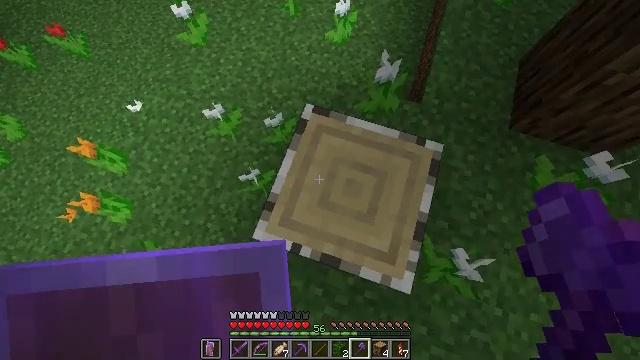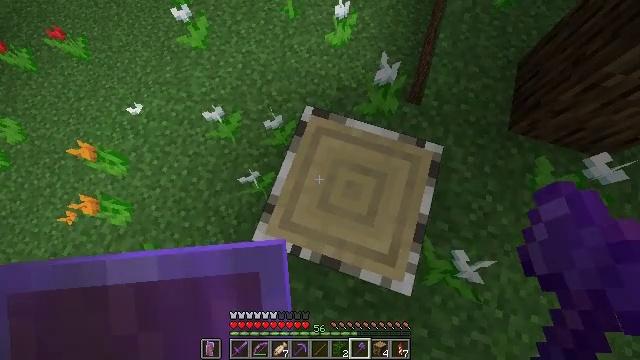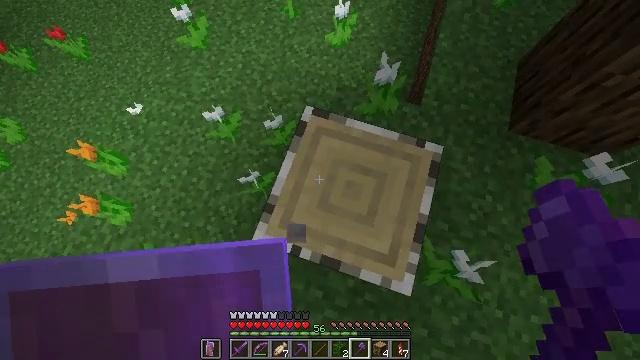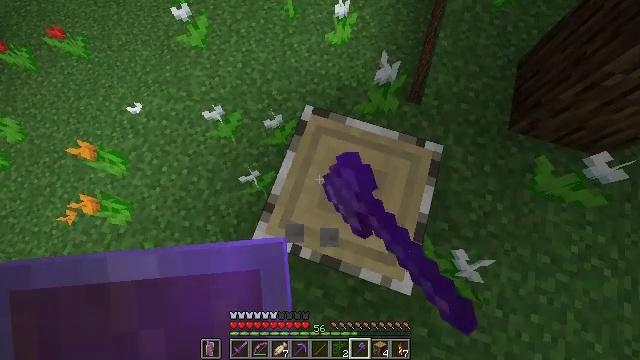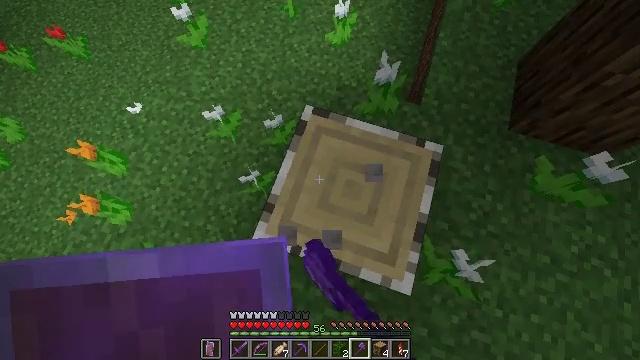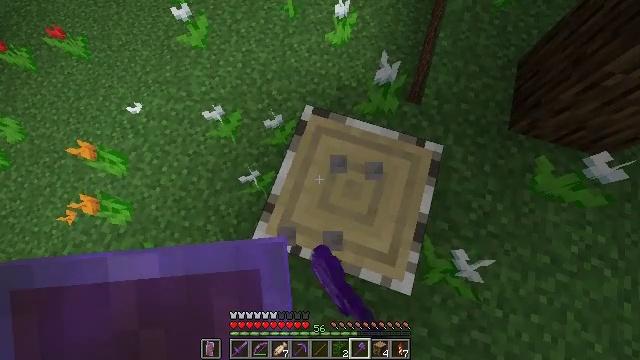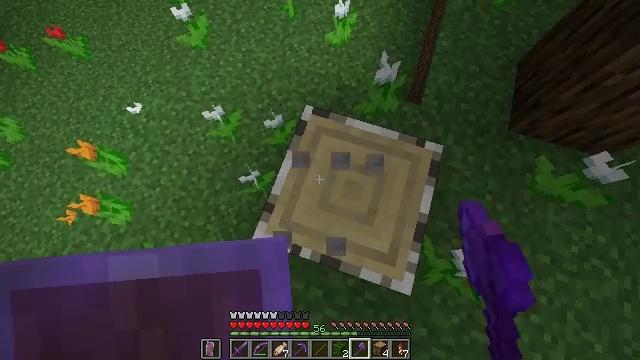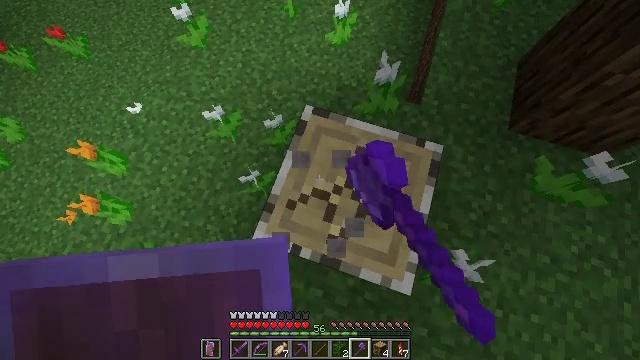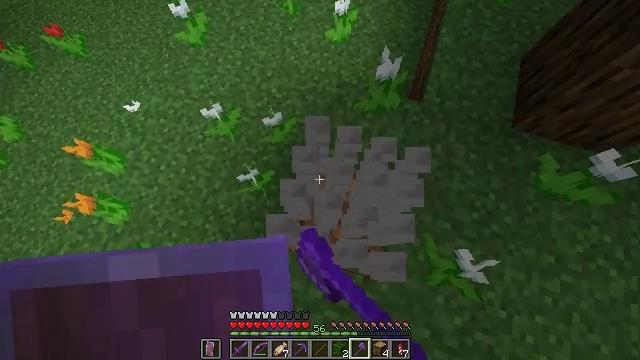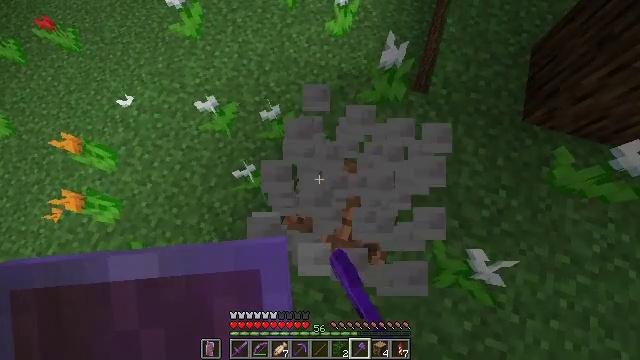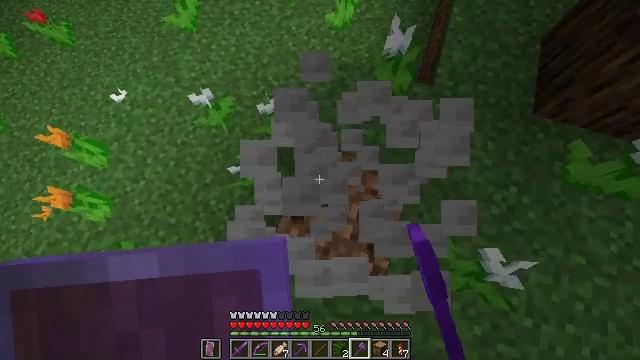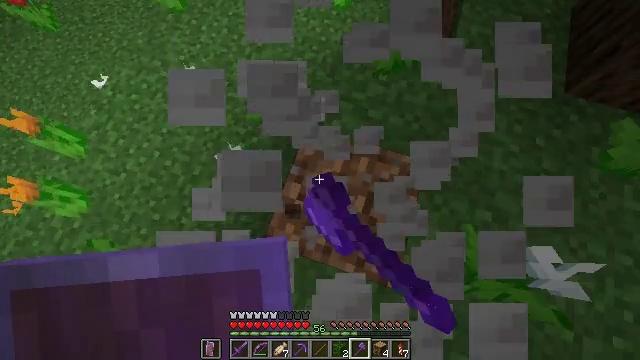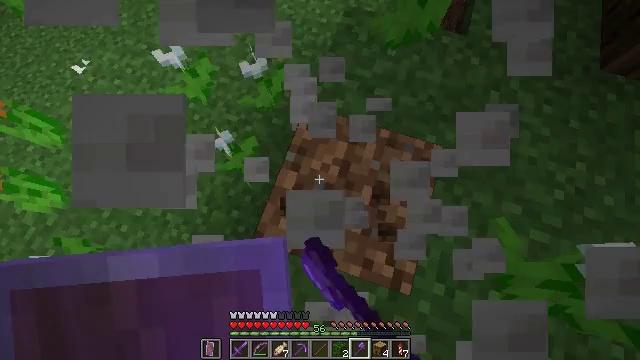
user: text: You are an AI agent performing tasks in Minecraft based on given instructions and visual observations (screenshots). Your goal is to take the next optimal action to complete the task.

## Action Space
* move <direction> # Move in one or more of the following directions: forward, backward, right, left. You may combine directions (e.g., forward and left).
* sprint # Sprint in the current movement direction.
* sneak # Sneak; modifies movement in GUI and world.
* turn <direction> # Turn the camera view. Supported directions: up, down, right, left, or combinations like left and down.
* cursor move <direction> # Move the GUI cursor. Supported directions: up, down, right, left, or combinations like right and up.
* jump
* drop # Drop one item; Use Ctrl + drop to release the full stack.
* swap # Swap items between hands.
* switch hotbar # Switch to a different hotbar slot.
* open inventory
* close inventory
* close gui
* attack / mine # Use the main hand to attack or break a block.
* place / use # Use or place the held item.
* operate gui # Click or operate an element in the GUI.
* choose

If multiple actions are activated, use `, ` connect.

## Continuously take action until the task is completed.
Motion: motion action
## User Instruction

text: Break the birch log in the forest.
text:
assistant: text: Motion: no_op
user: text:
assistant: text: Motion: attack / mine
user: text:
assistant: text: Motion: attack / mine
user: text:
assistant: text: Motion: attack / mine
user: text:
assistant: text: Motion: attack / mine
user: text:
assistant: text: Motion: attack / mine
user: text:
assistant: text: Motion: attack / mine
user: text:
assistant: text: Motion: attack / mine
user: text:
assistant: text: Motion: attack / mine
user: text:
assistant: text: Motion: attack / mine
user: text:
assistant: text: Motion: no_op
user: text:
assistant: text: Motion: attack / mine
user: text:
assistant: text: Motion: attack / mine